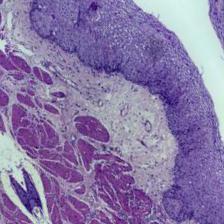
Diagnosis: Normal